Chest X-ray. View position: PA
Patient age: 69
Patient sex: M
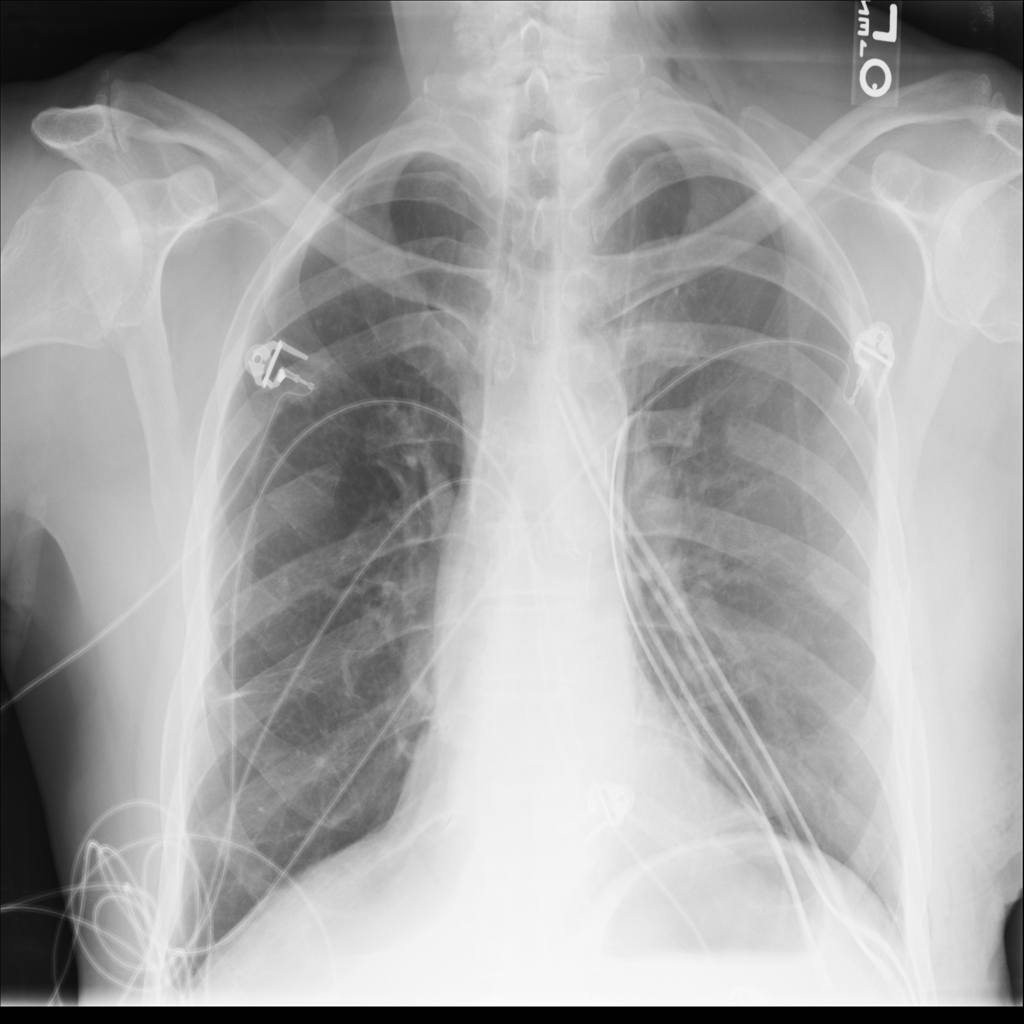
Finding: Pneumothorax